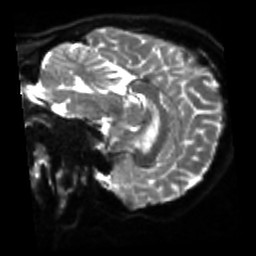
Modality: sbref
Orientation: sagittal
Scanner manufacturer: siemens
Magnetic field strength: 3 T
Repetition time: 4 s
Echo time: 0.0594 s